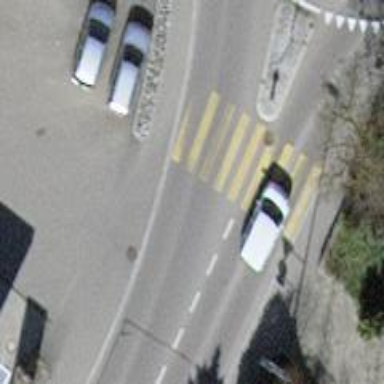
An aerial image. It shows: Marked zebra crossing on the road. The crossing is indicated by zebra markings.